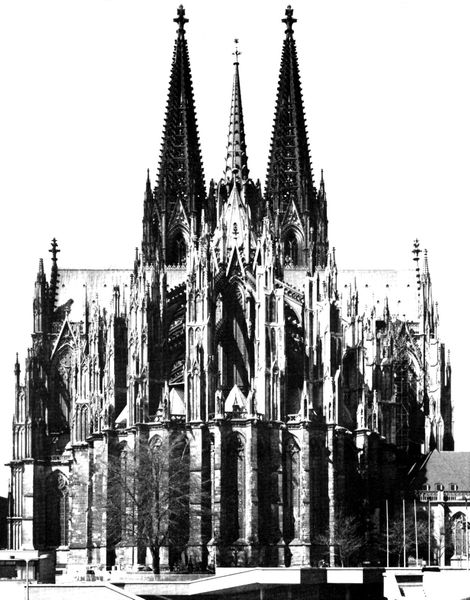
Titel: Kölner Dom St. Peter und Maria
Standort: Köln, Dom (EU - D - NRW)
Schlagwörter: baum, fenster, paris, pfeiler, stützen, dach, gotik, fassade, foto, fotografie, türme, dom, schwarzweiß, kathedrale, aussenansicht, gotisch, apsis, chor, doppelturm, durchbrochen, verzierungen, maßwerk, fialen, wimperge, köln, turmhelme, außenfassade, domplatte